Question:
for example, it passes the 'ids' but I would just like to download from the table that contains the description 'Edicao 993 link direto gdb' and the next ones that come.
I tried to bring it with page.inner_html("tbody"), but I'm new to python, programming in general, do you have any suggestions of what I can do to get it?
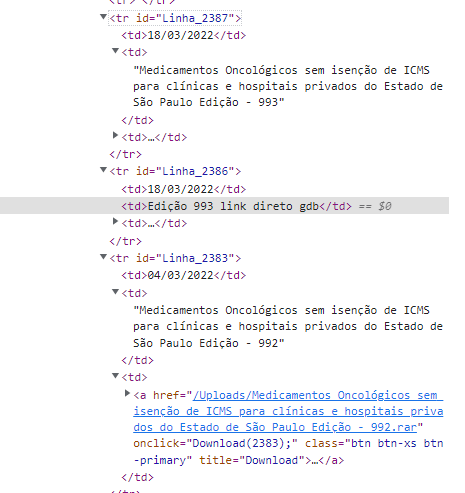
Answer: To get the id you will need the parent, and evaluate the id attribute
'''
const td = page.locator("text=Edicao 993 link direto gdb");
const tr = await td.$('xpath=..')
const id = await tr.evaluate(node => node.getAttribute('id'))
'''